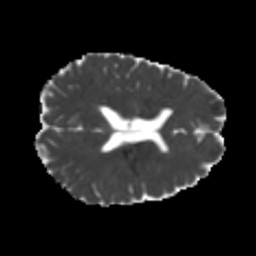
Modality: MD
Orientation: axial
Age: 24
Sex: male
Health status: healthy
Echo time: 0.074 s